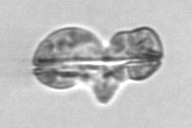
Label: Karenia